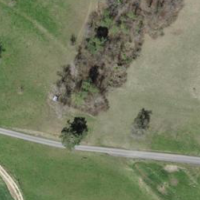
EUNIS habitat code: 52
Species observed at this site:
Chorthippus biguttulus